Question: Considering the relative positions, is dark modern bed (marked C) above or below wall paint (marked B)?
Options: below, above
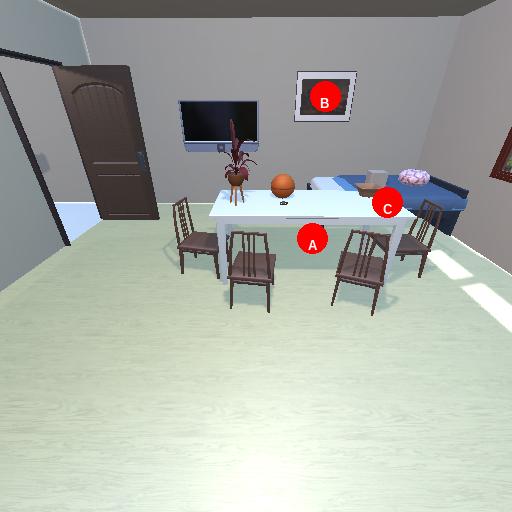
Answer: below